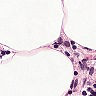
Metastatic tissue present: no